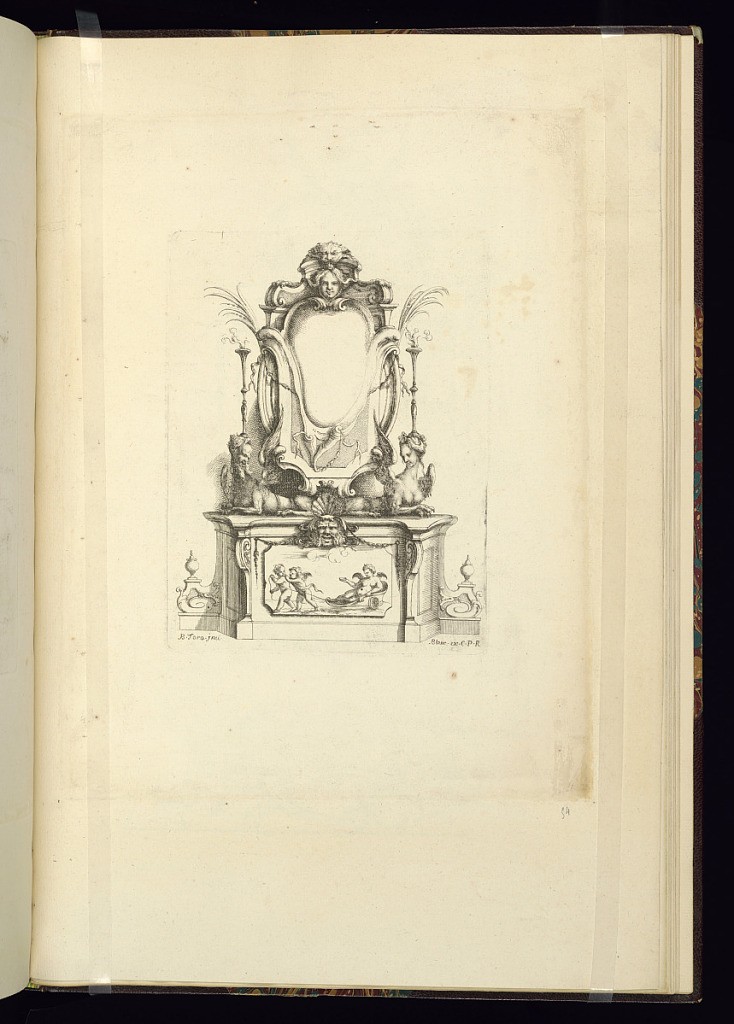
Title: Cartouche Design
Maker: Jean-Bernard Turreau, French, 1672 - 1731
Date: early 18th century
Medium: Etching on laid paper
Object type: Print
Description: Design for a cartouche framed by a mascarons (masks), c-scrolls, palm leaves, flaming torches, festoons of fleurons and sphynx. The base below is decorated with mascaron (mask), shells, festoons of leaves and three putti and a chariot. The plate is signed.